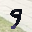
Label: 9